Field crop: maize
Growth stage: 2
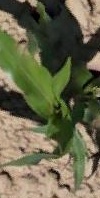
Species: maize